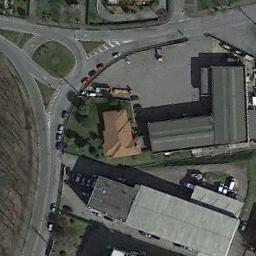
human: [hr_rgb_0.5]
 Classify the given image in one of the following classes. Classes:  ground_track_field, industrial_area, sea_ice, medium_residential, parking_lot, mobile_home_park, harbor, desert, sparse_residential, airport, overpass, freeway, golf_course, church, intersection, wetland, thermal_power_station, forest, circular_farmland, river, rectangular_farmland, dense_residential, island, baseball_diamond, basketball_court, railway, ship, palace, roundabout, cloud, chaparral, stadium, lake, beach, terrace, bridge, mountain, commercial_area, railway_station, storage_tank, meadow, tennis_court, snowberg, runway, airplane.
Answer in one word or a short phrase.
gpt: roundabout